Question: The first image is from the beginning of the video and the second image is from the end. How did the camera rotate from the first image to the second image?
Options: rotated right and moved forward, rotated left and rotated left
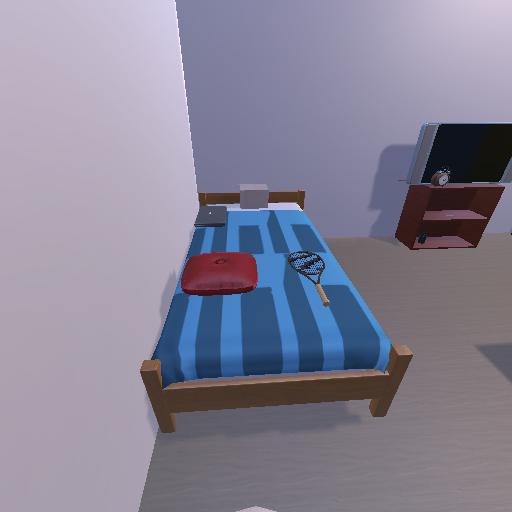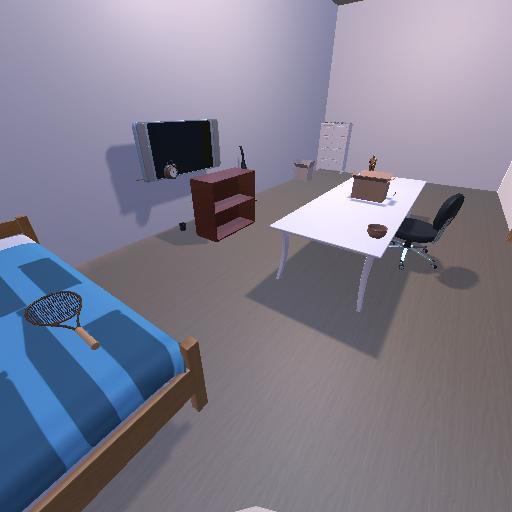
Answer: rotated right and moved forward